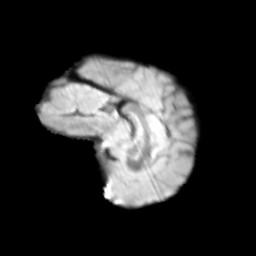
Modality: T2w
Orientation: sagittal
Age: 9
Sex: male
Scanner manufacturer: siemens
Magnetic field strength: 3 T
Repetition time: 3.8 s
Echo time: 0.07 s